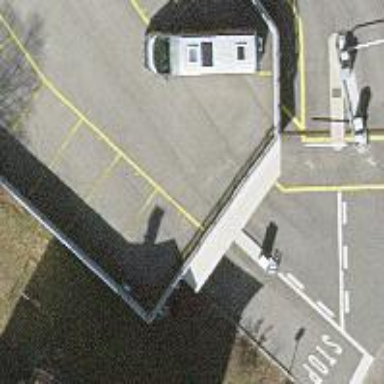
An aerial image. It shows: Charging station.